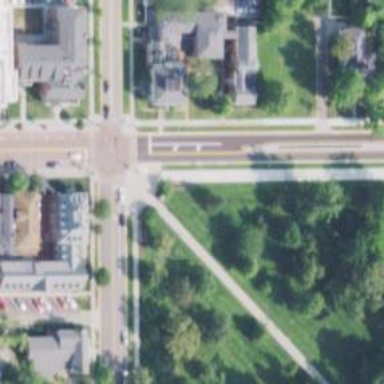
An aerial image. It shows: Primary highway with separate sidewalk.